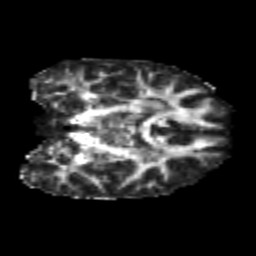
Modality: FA
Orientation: coronal
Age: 23
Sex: female
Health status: healthy
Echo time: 0.074 s